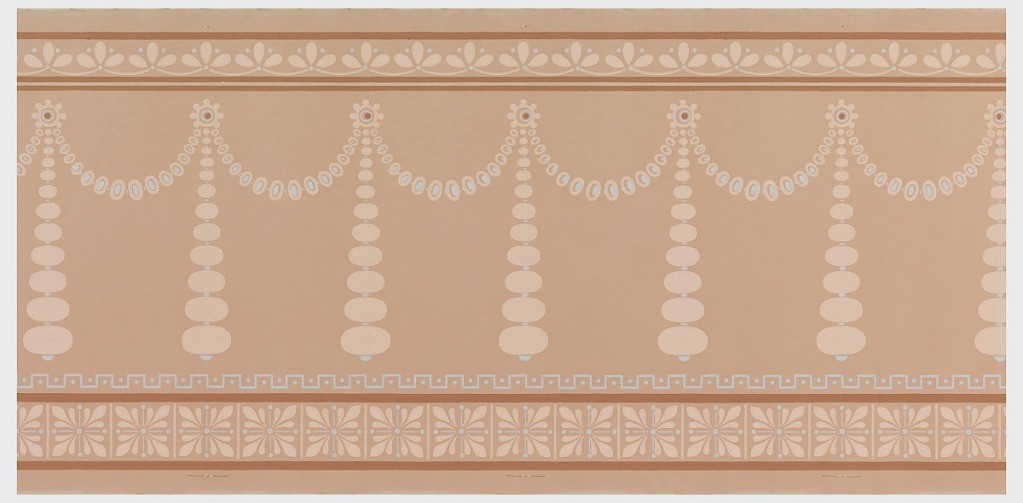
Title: Frieze
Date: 1875–1906
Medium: Machine-printed
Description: Wallpaper roll.
Pink beaded swags with large beaded pendents. Stylized floral band running along top edge, with band of acanthus bosses running along bottom edge. Printed on pink ground.